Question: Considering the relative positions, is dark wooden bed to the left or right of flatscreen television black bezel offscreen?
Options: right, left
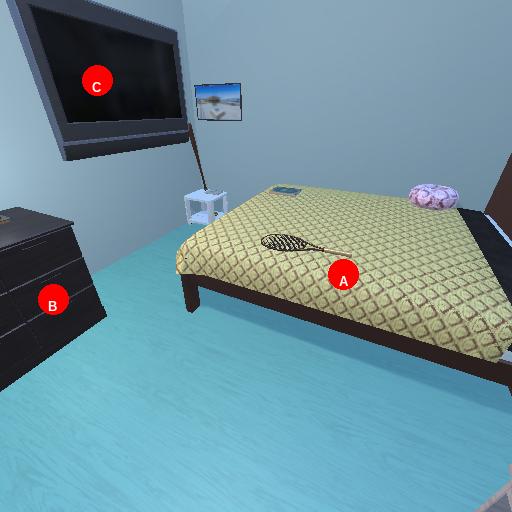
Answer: right